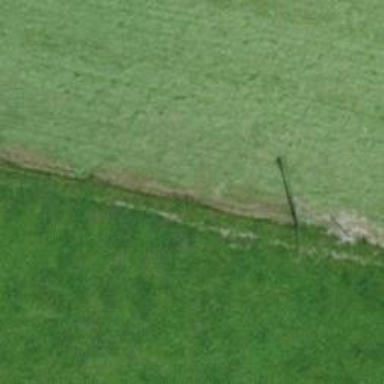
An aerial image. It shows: Minor power line.